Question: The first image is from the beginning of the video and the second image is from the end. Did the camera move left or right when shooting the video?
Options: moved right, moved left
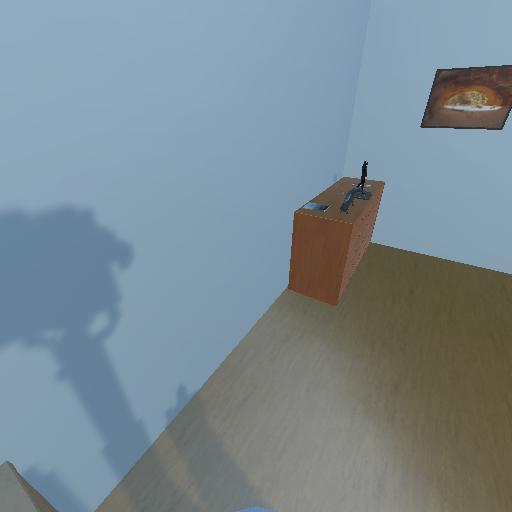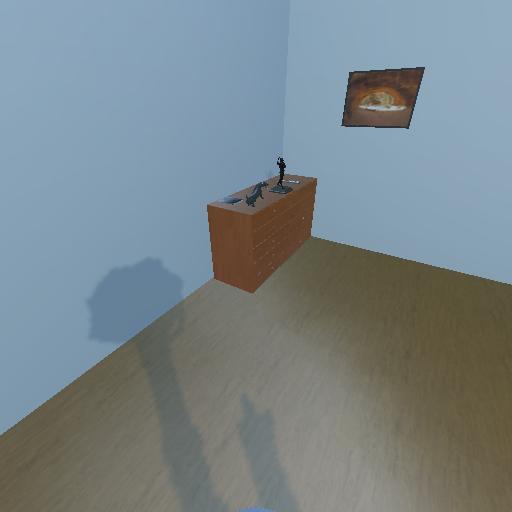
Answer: moved right